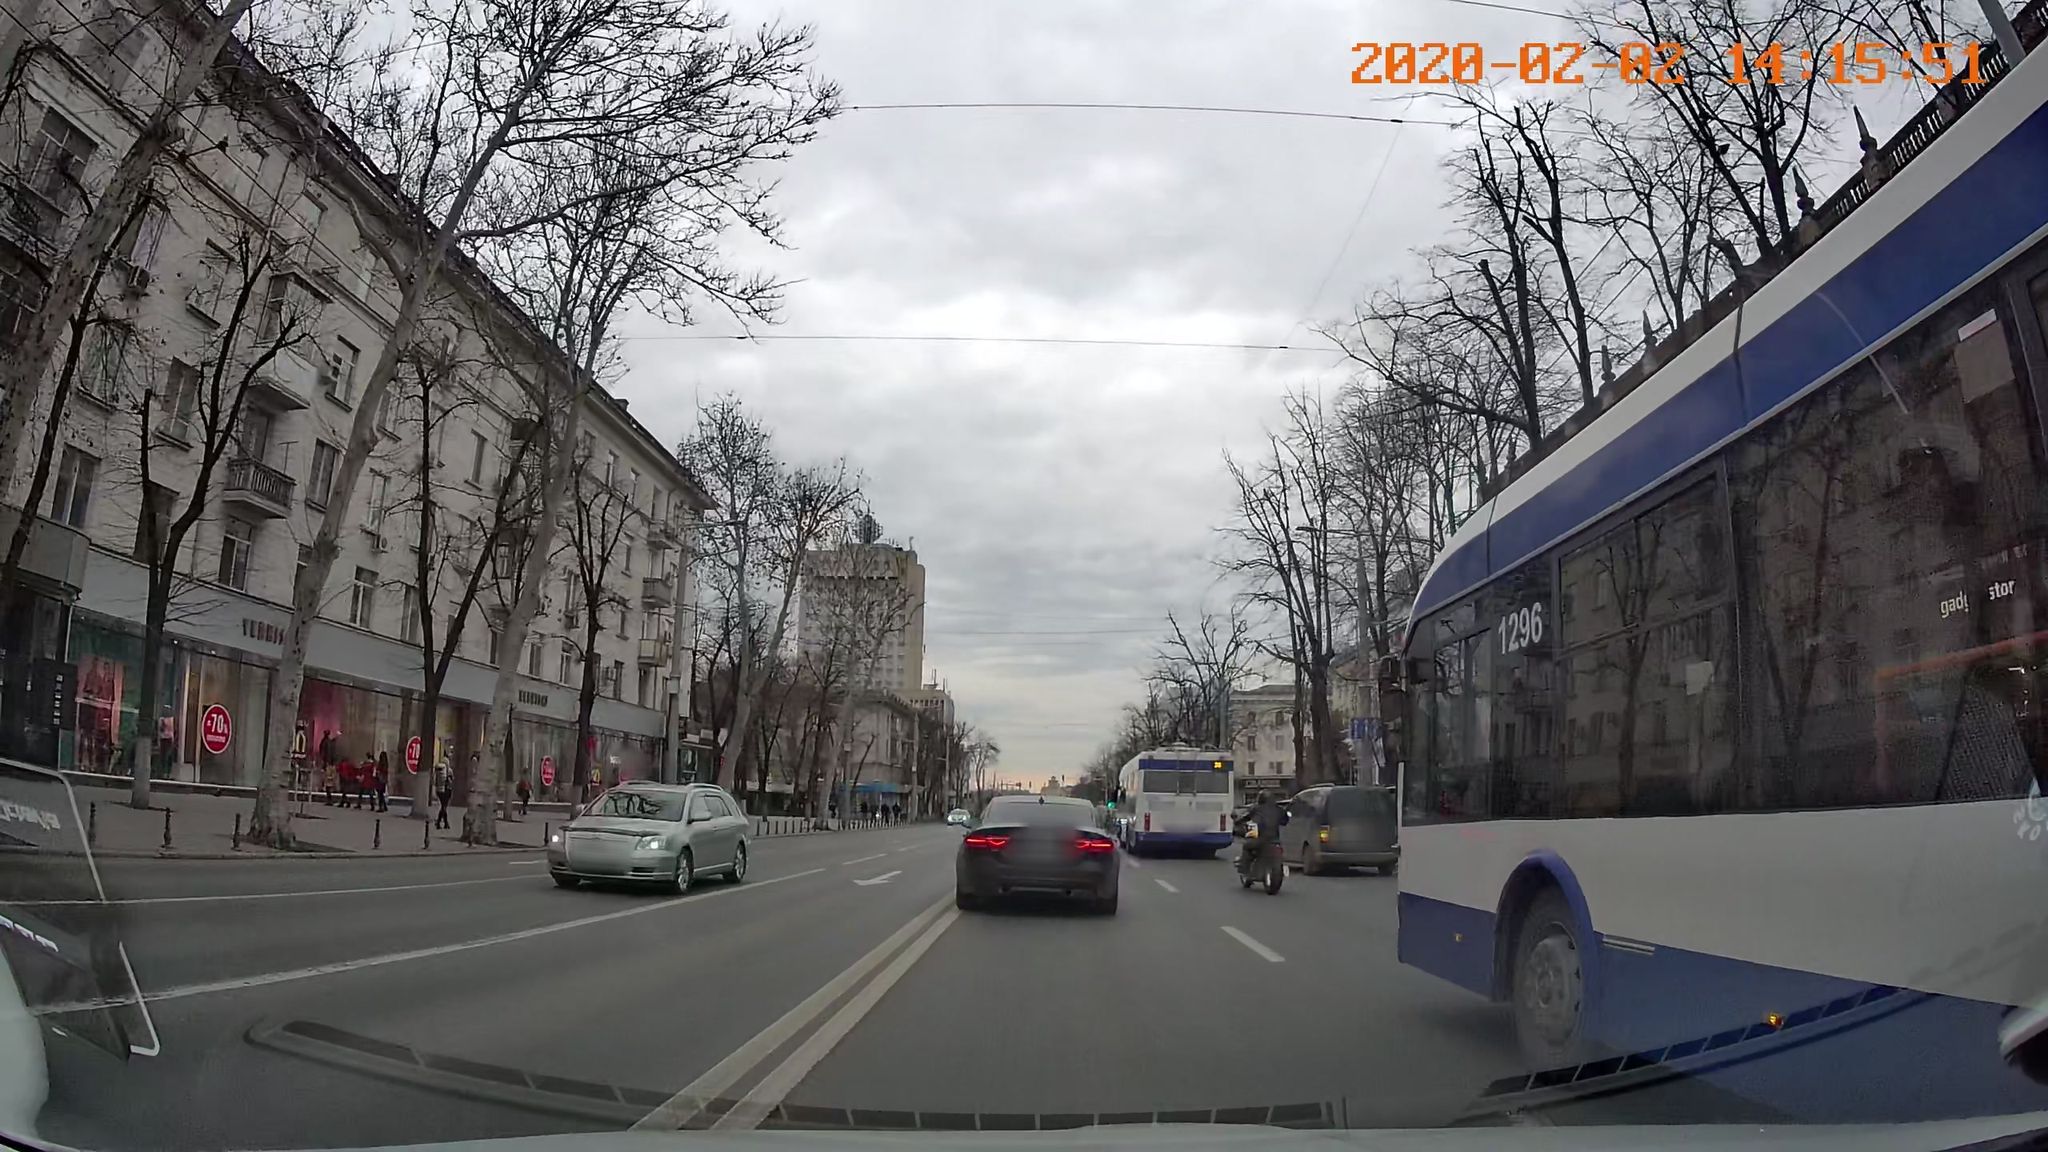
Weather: cloudy
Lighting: day
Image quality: good
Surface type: driving surface
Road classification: primary
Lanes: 6
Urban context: urban centre
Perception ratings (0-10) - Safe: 3.82, Lively: 9.45, Beautiful: 5.9, Boring: 1.06, Depressing: 3.67, Wealthy: 6.85